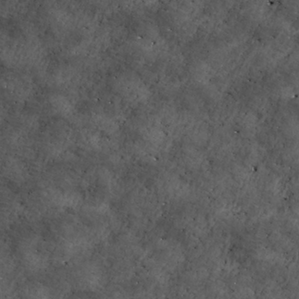
Label: non_frost